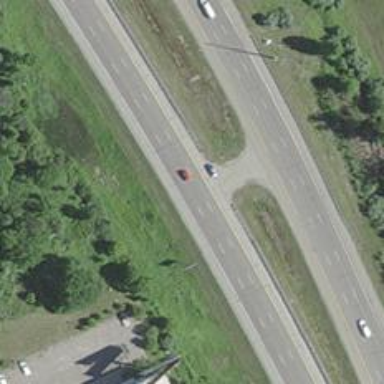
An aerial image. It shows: Asphalt motorway.